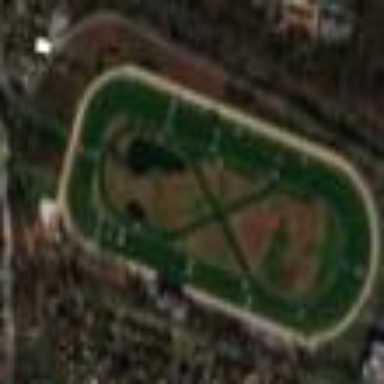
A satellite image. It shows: Sports center specializing in horse racing.